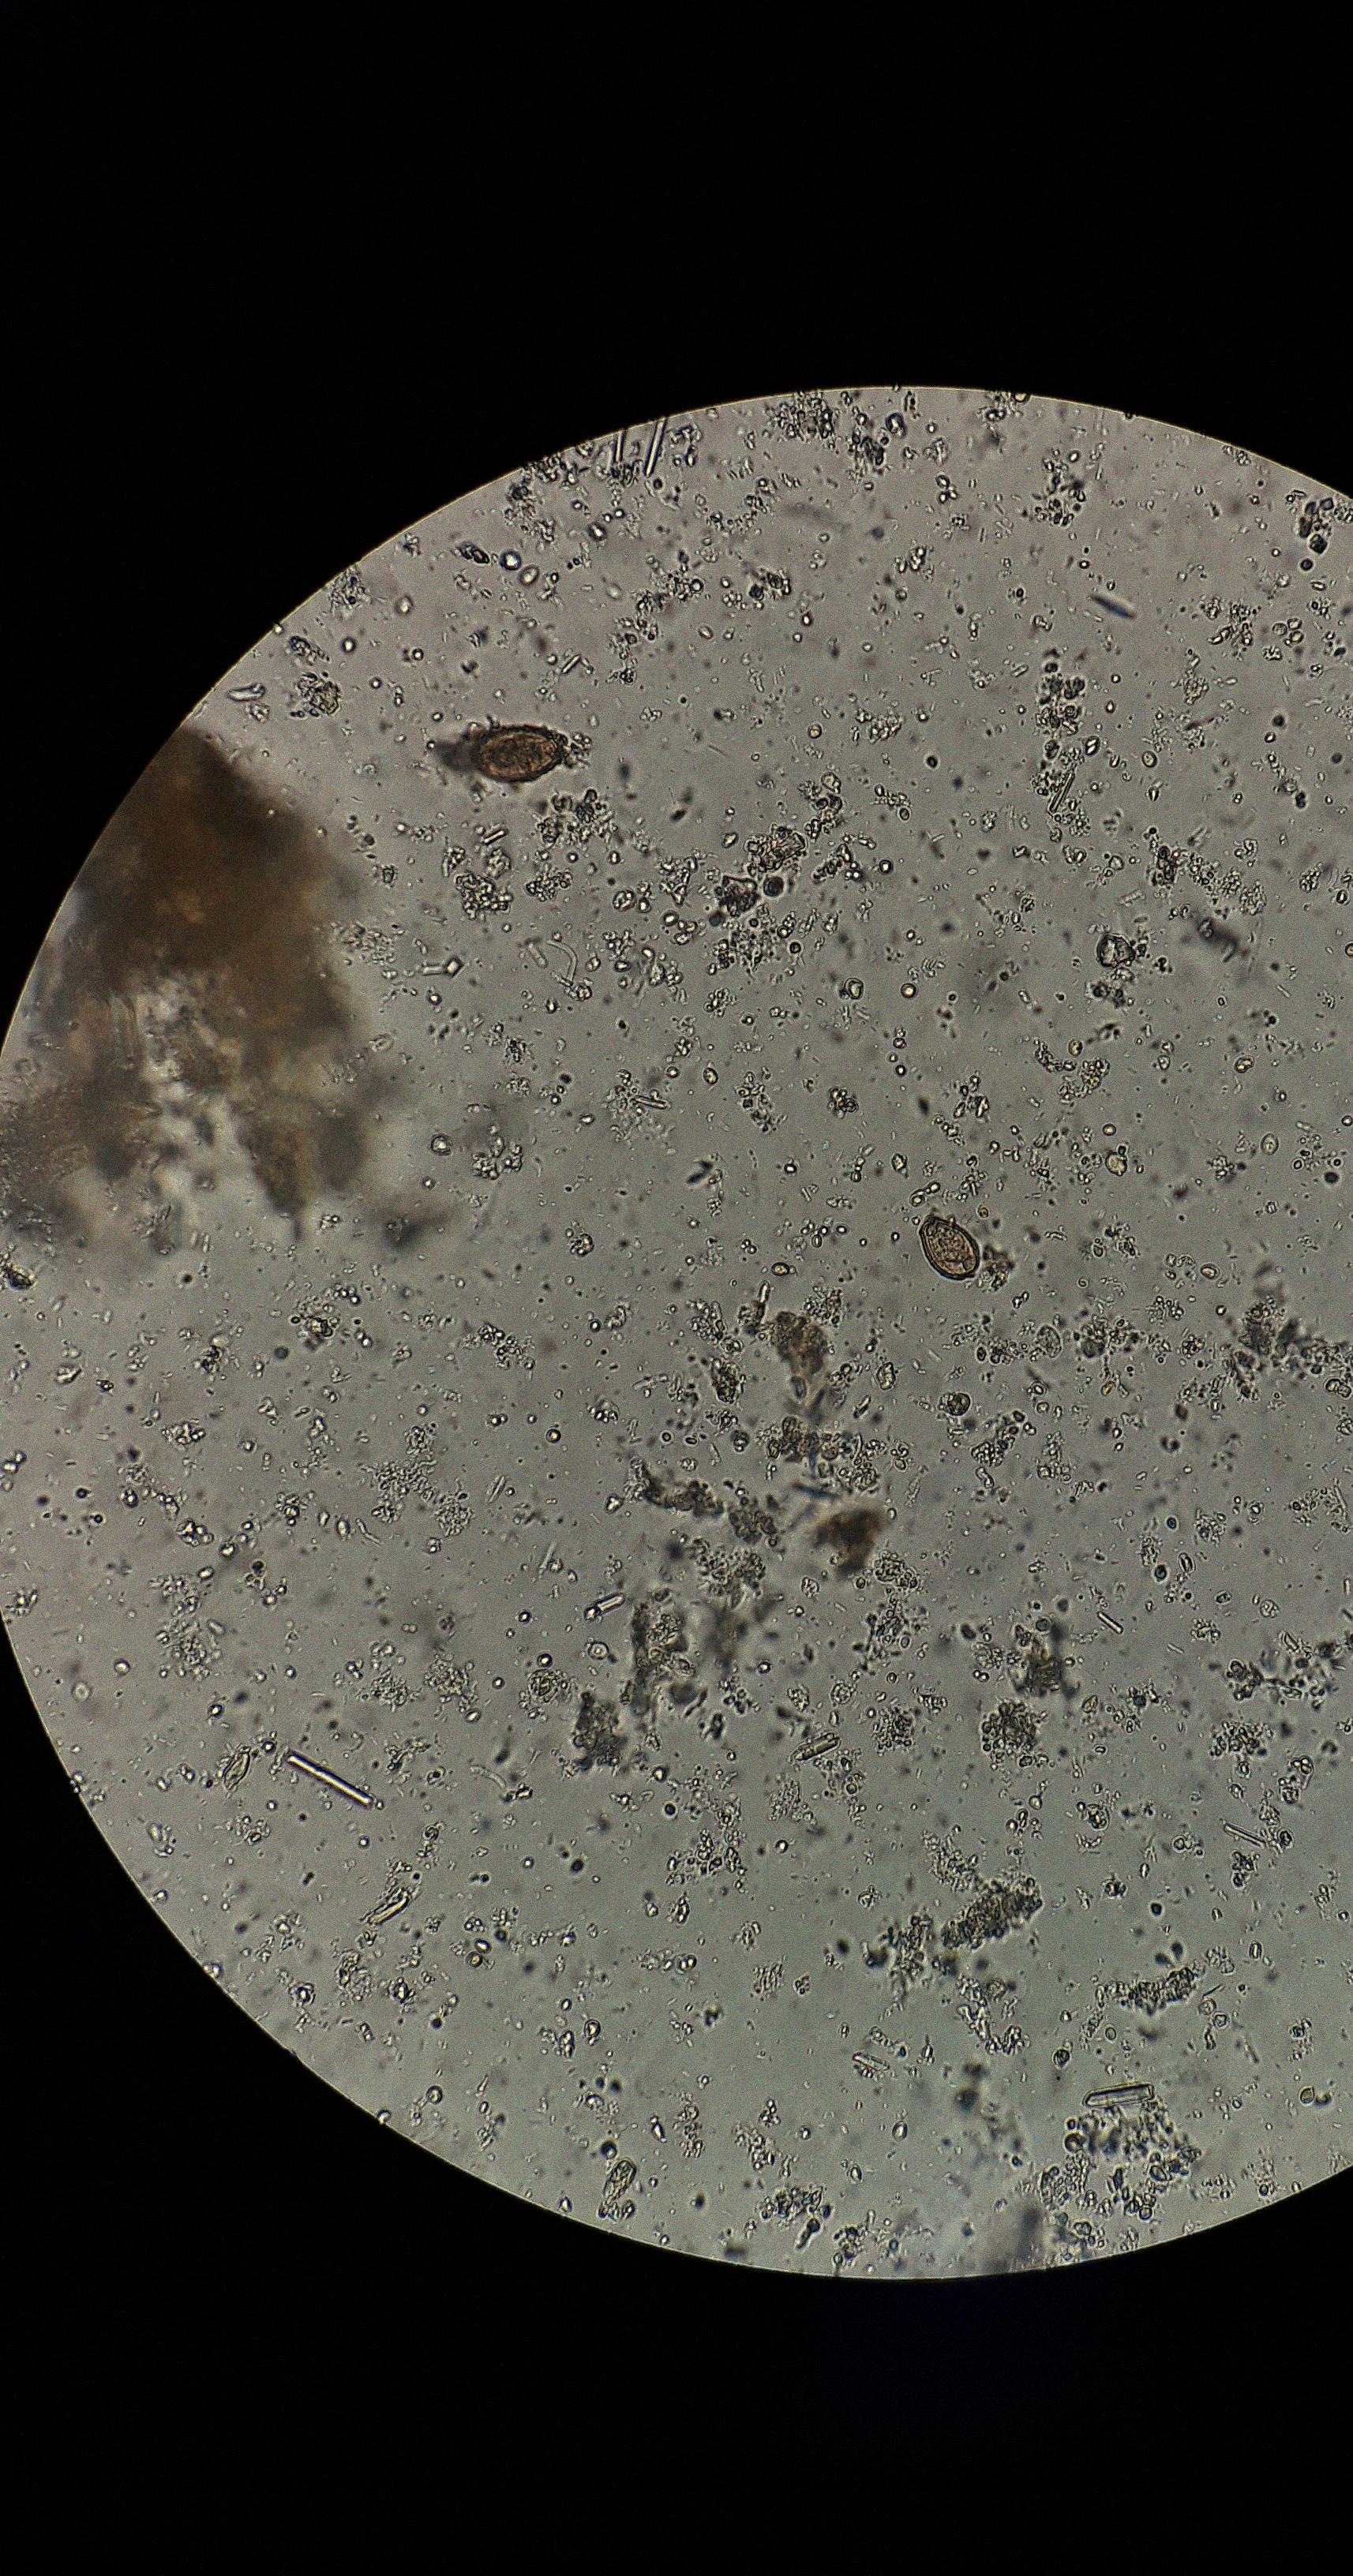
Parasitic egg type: Opisthorchis viverrine